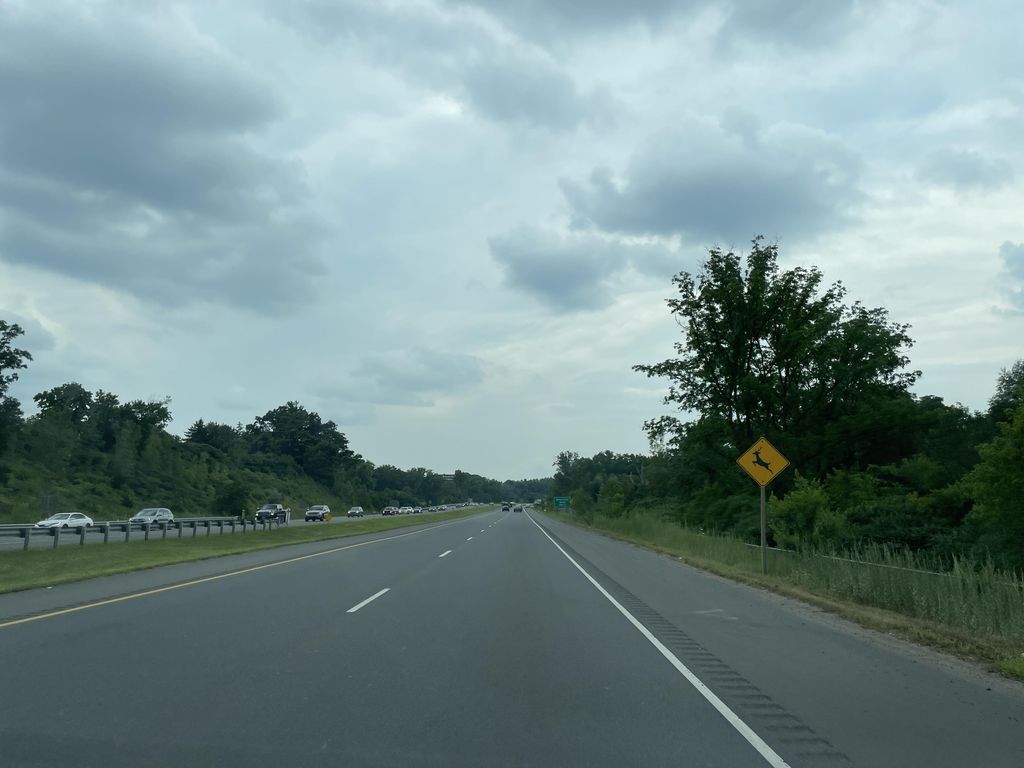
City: hamilton